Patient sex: M
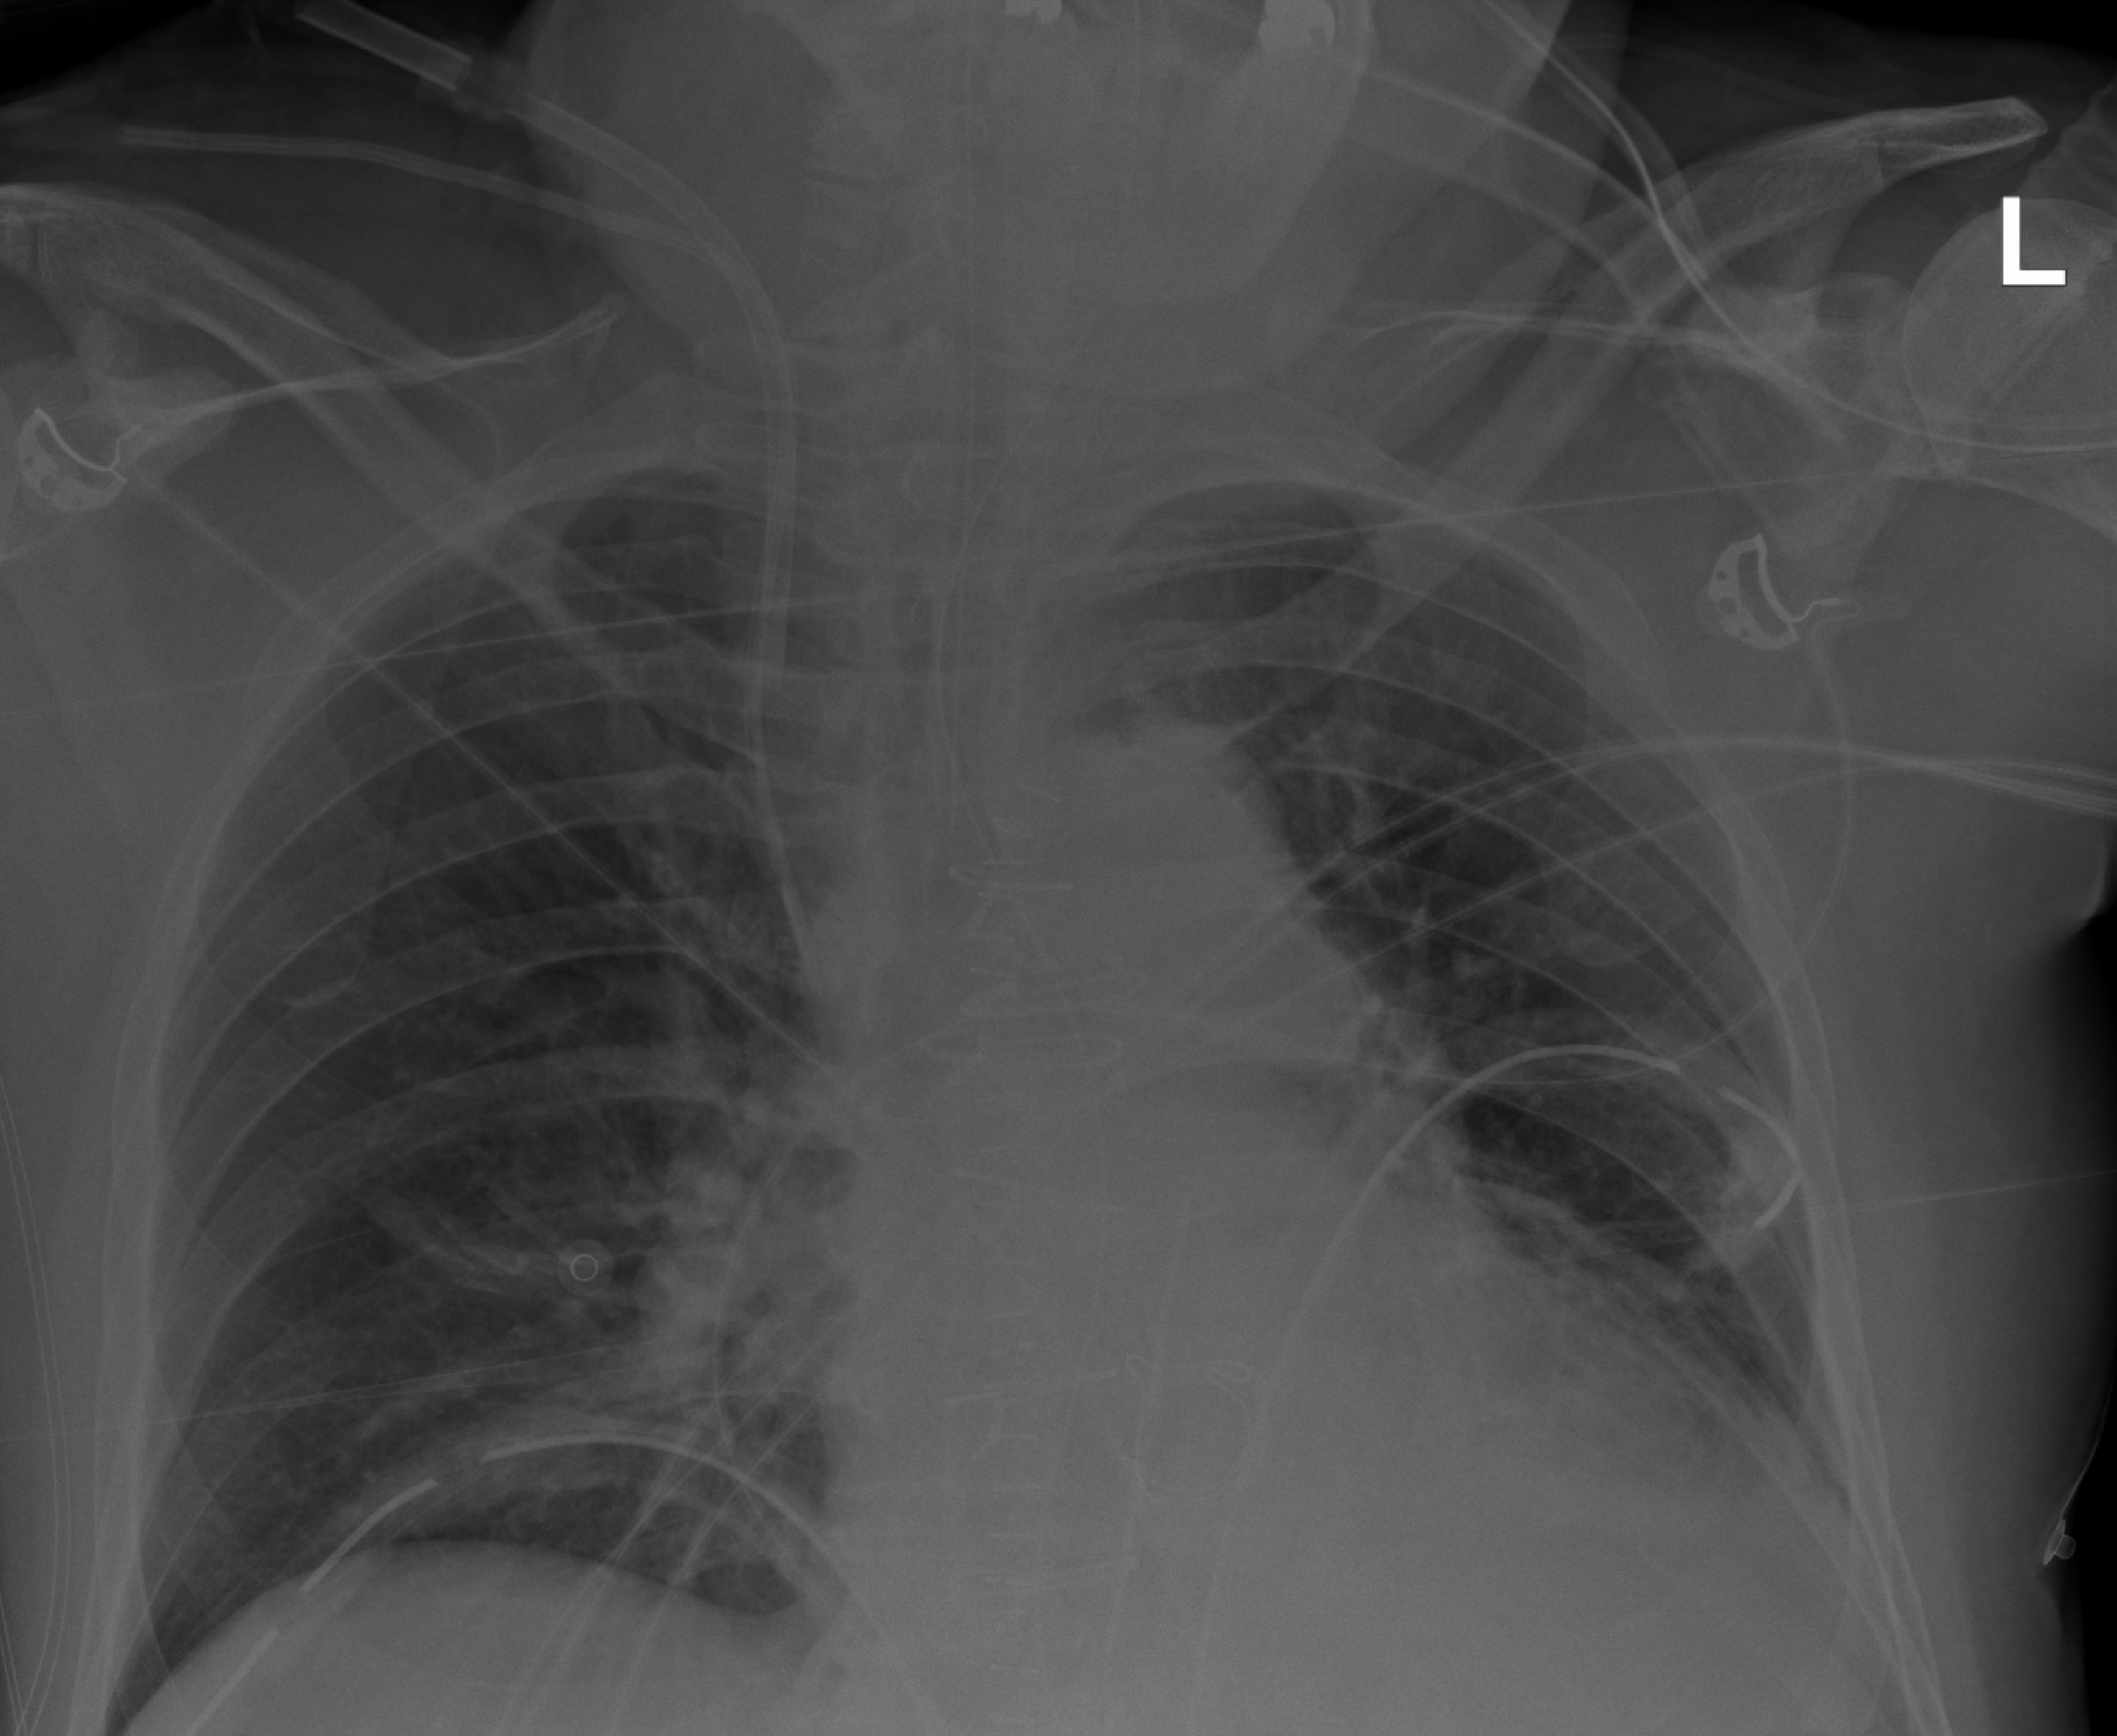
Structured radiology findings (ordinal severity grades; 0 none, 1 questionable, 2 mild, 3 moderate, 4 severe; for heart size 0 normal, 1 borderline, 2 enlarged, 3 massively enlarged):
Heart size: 2
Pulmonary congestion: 2
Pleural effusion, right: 0
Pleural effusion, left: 2
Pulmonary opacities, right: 0
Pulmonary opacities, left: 0
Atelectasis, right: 2
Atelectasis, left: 2